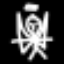
Label: angel